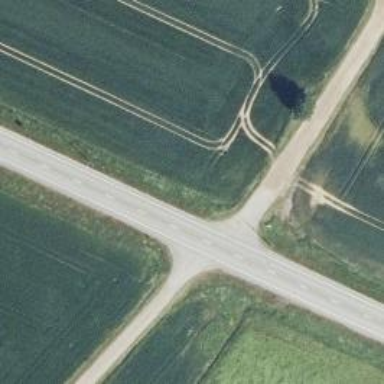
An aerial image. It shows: Unclassified road running through agricultural land.